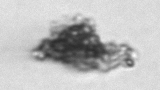
Label: detritus